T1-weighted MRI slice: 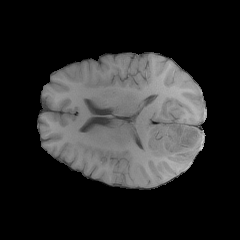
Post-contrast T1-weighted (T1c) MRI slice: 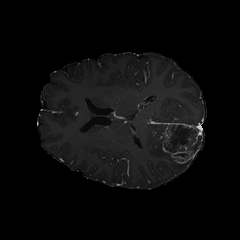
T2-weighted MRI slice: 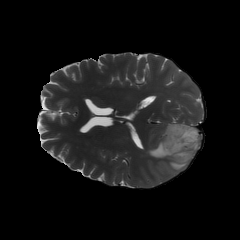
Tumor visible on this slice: yes